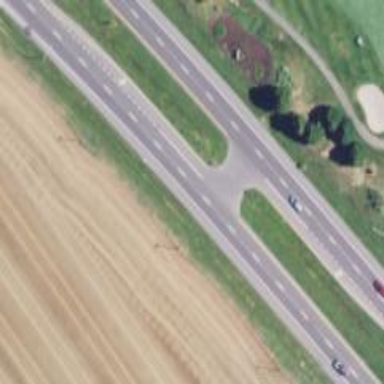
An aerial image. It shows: Trunk link highway.